【题型】填空题　【知识点】解析几何　【难度】easy
古希腊数学家阿波罗尼斯在他的巨著《圆锥曲线论》中有一个著名的\\
几何问题：在平面上给定不同两点$A$、$B$，动点$P$满足$\dfrac{|PA|}{|PB|}=\lambda$（其中$\lambda$是正常数，且$\lambda\neq 1$），则$P$的轨迹\\
是一个圆，这个圆称之为“阿波罗尼斯圆”。若$|AB|=6$且$\lambda=2$，则该圆的半径为\underline{\qquad}.
【解答】
\noindent \textbf{【答案】} $4$

\vspace{0.5em}
\noindent \textbf{【难度】} $0.65$

\vspace{0.5em}
\noindent \textbf{【知识点】} 轨迹问题——圆、由标准方程确定圆心和半径

\vspace{0.5em}
\noindent \textbf{【分析】} 根据给定条件，建立平面直角坐标系求出圆的方程作答.

\vspace{0.5em}
\noindent \textbf{【详解】} 以点$B$为原点，射线$BA$为$x$轴非负半轴建立平面直角坐标系，如图，\\

则$A(6,0)$，设$P(x,y)$，由$|PA|=2|PB|$，得
\[
\sqrt{(x-6)^2+y^2}=2\sqrt{x^2+y^2},
\]
化简整理得$(x+2)^2+y^2=16$，因此点$P$的轨迹是以$(-2,0)$为圆心，$4$为半径的圆，\\
所以该圆的半径为$4$.

\vspace{0.5em}
\noindent 故答案为：$4$
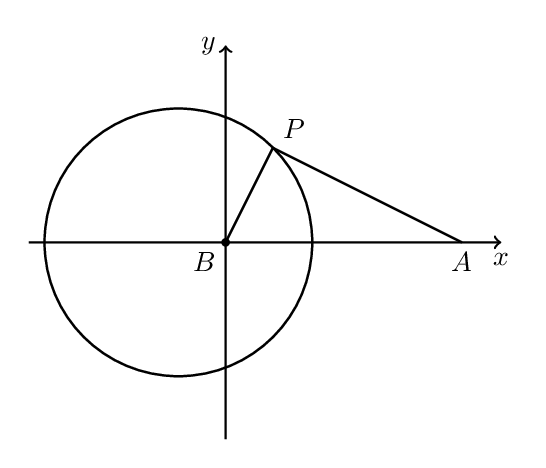